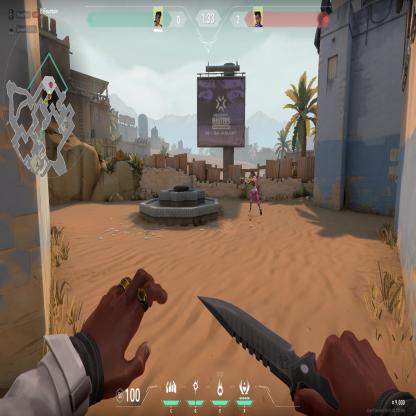
Label: enemy